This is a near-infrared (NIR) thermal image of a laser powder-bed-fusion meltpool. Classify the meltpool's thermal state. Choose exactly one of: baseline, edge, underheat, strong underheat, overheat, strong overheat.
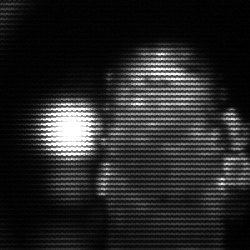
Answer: strong underheat